Question: I have a custom NSView that lives inside of a 'NSScrollView' that is in a 'NSSplitView'. The custom view uses the following drawing code:
'''
- (void)drawRect:(NSRect)dirtyRect {
NSGraphicsContext *ctx = [NSGraphicsContext currentContext];
[ctx saveGraphicsState];
// Rounded Rect
NSRect rect = [self bounds];
NSRect pathRect = NSMakeRect(rect.origin.x + 3, rect.origin.y + 6, rect.size.width - 6, rect.size.height - 6);
NSBezierPath *path = [NSBezierPath bezierPathWithRoundedRect:pathRect cornerRadius:kDefaultCornerRadius];
// Shadow
[NSShadow setShadowWithColor:[NSColor colorWithCalibratedWhite:0 alpha:0.66]
blurRadius:4.0
offset:NSMakeSize(0, -3)];
[[NSColor colorWithCalibratedWhite:0.196 alpha:1.0] set];
[path fill];
[NSShadow clearShadow];
// Background Gradient
NSGradient *gradient = [[NSGradient alloc] initWithStartingColor:[UAColor darkBlackColor] endingColor:[UAColor lightBlackColor]];
[gradient drawInBezierPath:path angle:90.0];
[gradient release];
// Image
[path setClip];
NSRect imageRect = NSMakeRect(pathRect.origin.x, pathRect.origin.y, pathRect.size.height * kLargeImageRatio, pathRect.size.height);
[self.image drawInRect:imageRect
fromRect:NSZeroRect
operation:NSCompositeSourceAtop
fraction:1.0];
[ctx restoreGraphicsState];
[super drawRect:dirtyRect];
}
'''
I have tried every different type of 'operation' but the image still draws on top of the other half of the 'NSSplitView' like so:

...instead of drawing under the 'NSScrollView'. I think this has to do with drawing everything instead of the 'dirtyRect' only, but I don't know how I could edit the image drawing code to only draw the part of it that lies in the 'dirtyRect'.
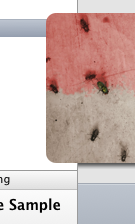
Answer: I finally got it. I don't know if it is optimal yet, but I will find out when doing performance testing. I just had to figure out the intersection of the image rect and the dirty rect using 'NSIntersectionRect', then figuring out which subpart of the 'NSImage' to draw for the 'drawInRect:fromRect:operation:fraction:' call.
Here is the important part:
'''
NSRect imageRect = NSMakeRect(pathRect.origin.x, pathRect.origin.y, pathRect.size.height * kLargeImageRatio, pathRect.size.height);
[self.image setSize:imageRect.size];
NSRect intersectionRect = NSIntersectionRect(dirtyRect, imageRect);
NSRect fromRect = NSMakeRect(intersectionRect.origin.x - imageRect.origin.x,
intersectionRect.origin.y - imageRect.origin.y,
intersectionRect.size.width,
intersectionRect.size.height);
[self.image drawInRect:intersectionRect
fromRect:fromRect
operation:NSCompositeSourceOver
fraction:1.0];
'''